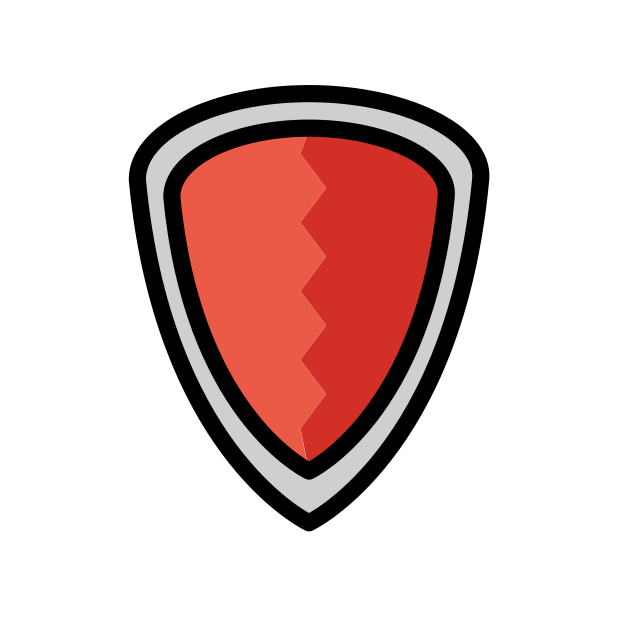
shield